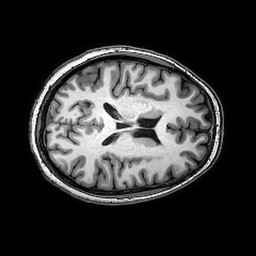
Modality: T1w
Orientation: axial
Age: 30
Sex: female
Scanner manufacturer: philips
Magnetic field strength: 3 T
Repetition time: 0.008227 s
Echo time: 0.00377 s